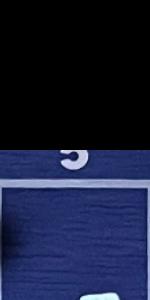
Label: Empty